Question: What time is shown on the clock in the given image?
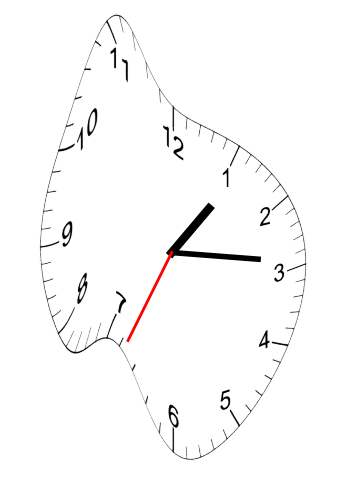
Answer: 01:14:34